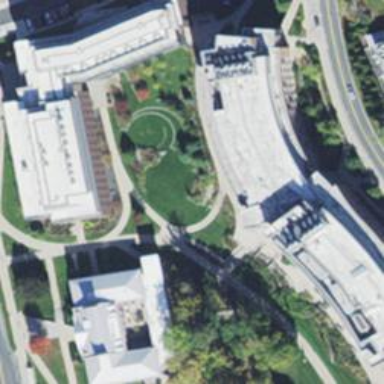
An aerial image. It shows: View of university building.